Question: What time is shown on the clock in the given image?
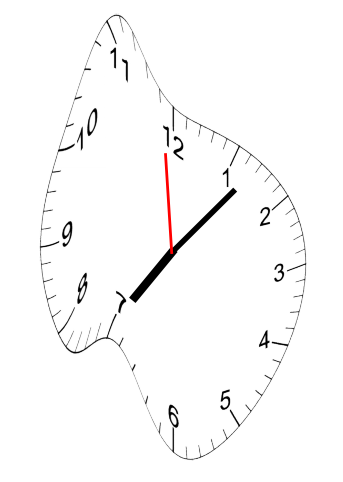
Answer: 07:06:59